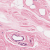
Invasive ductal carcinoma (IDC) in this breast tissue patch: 0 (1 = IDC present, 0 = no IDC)